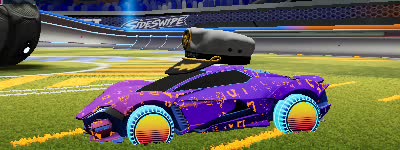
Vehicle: werewolf